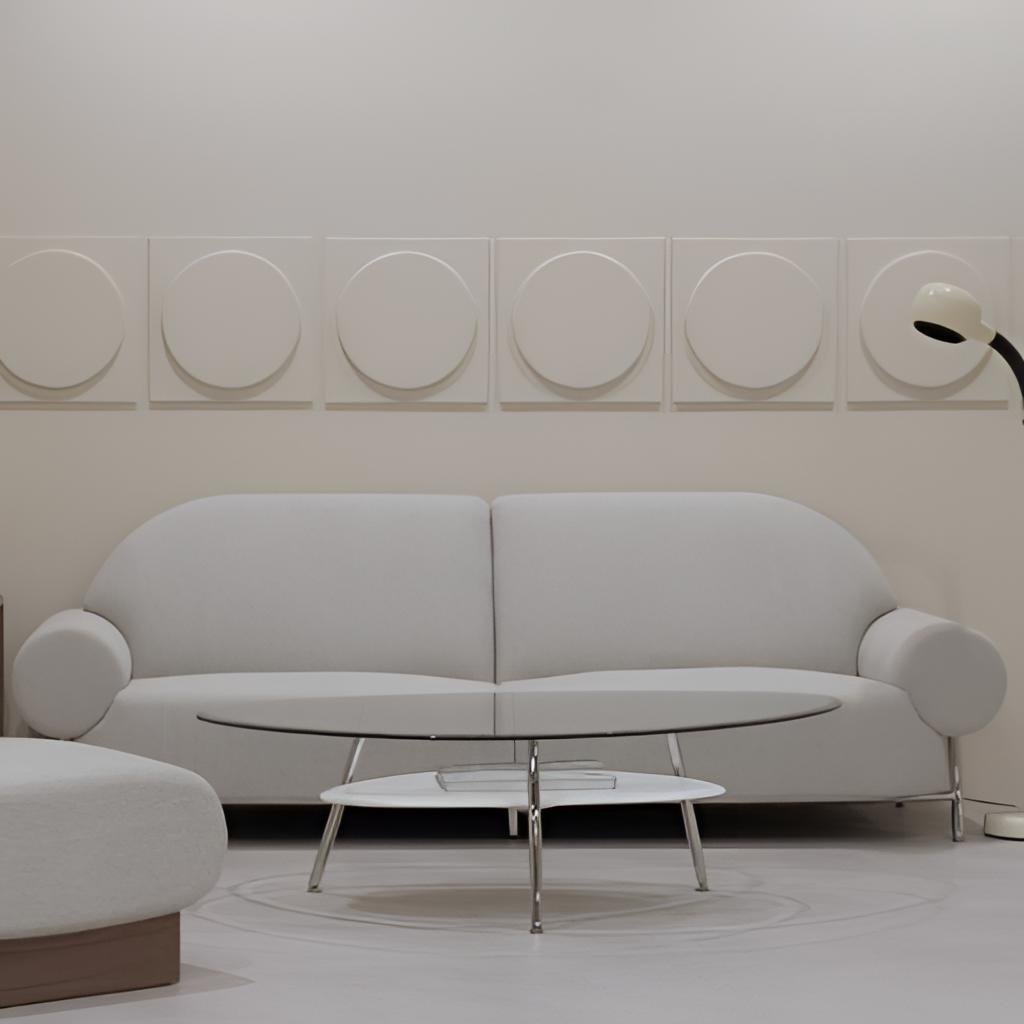
living room, fabric sofa, beige wood flooring, with plank pattern, plaster wallpaper, with geometric pattern, minimalist